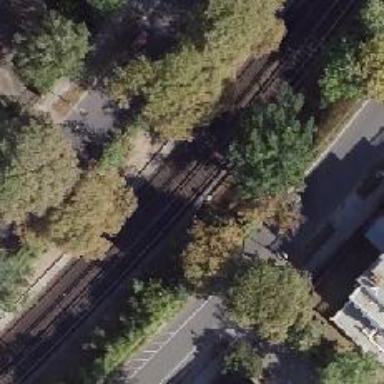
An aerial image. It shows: Rail track with electrification on top.